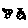
Label: bird